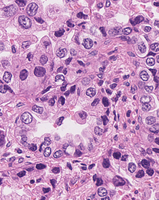
Tumor epithelial tissue: yes
Tumor-associated stroma tissue: yes
Normal tissue: no